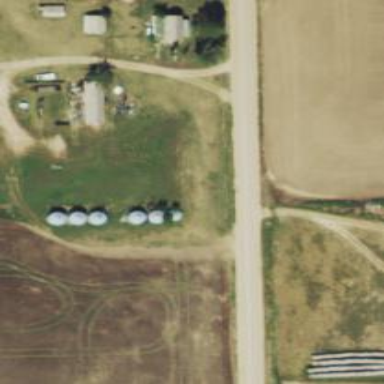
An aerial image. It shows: Silo.